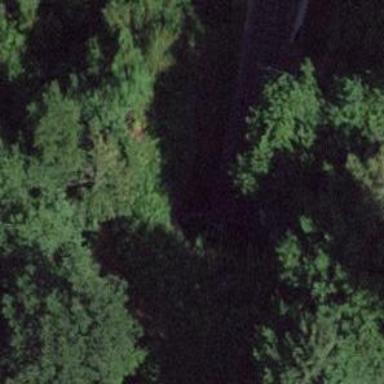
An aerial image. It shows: Railway tunnel with electrified contact lines. It has single track running through it.